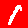
Digit: 1